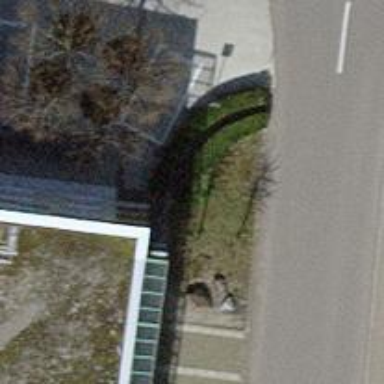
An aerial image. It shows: Hedge acting as barrier.